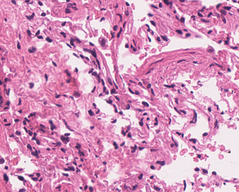
Tumor epithelial tissue: no
Tumor-associated stroma tissue: no
Normal tissue: yes